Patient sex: M
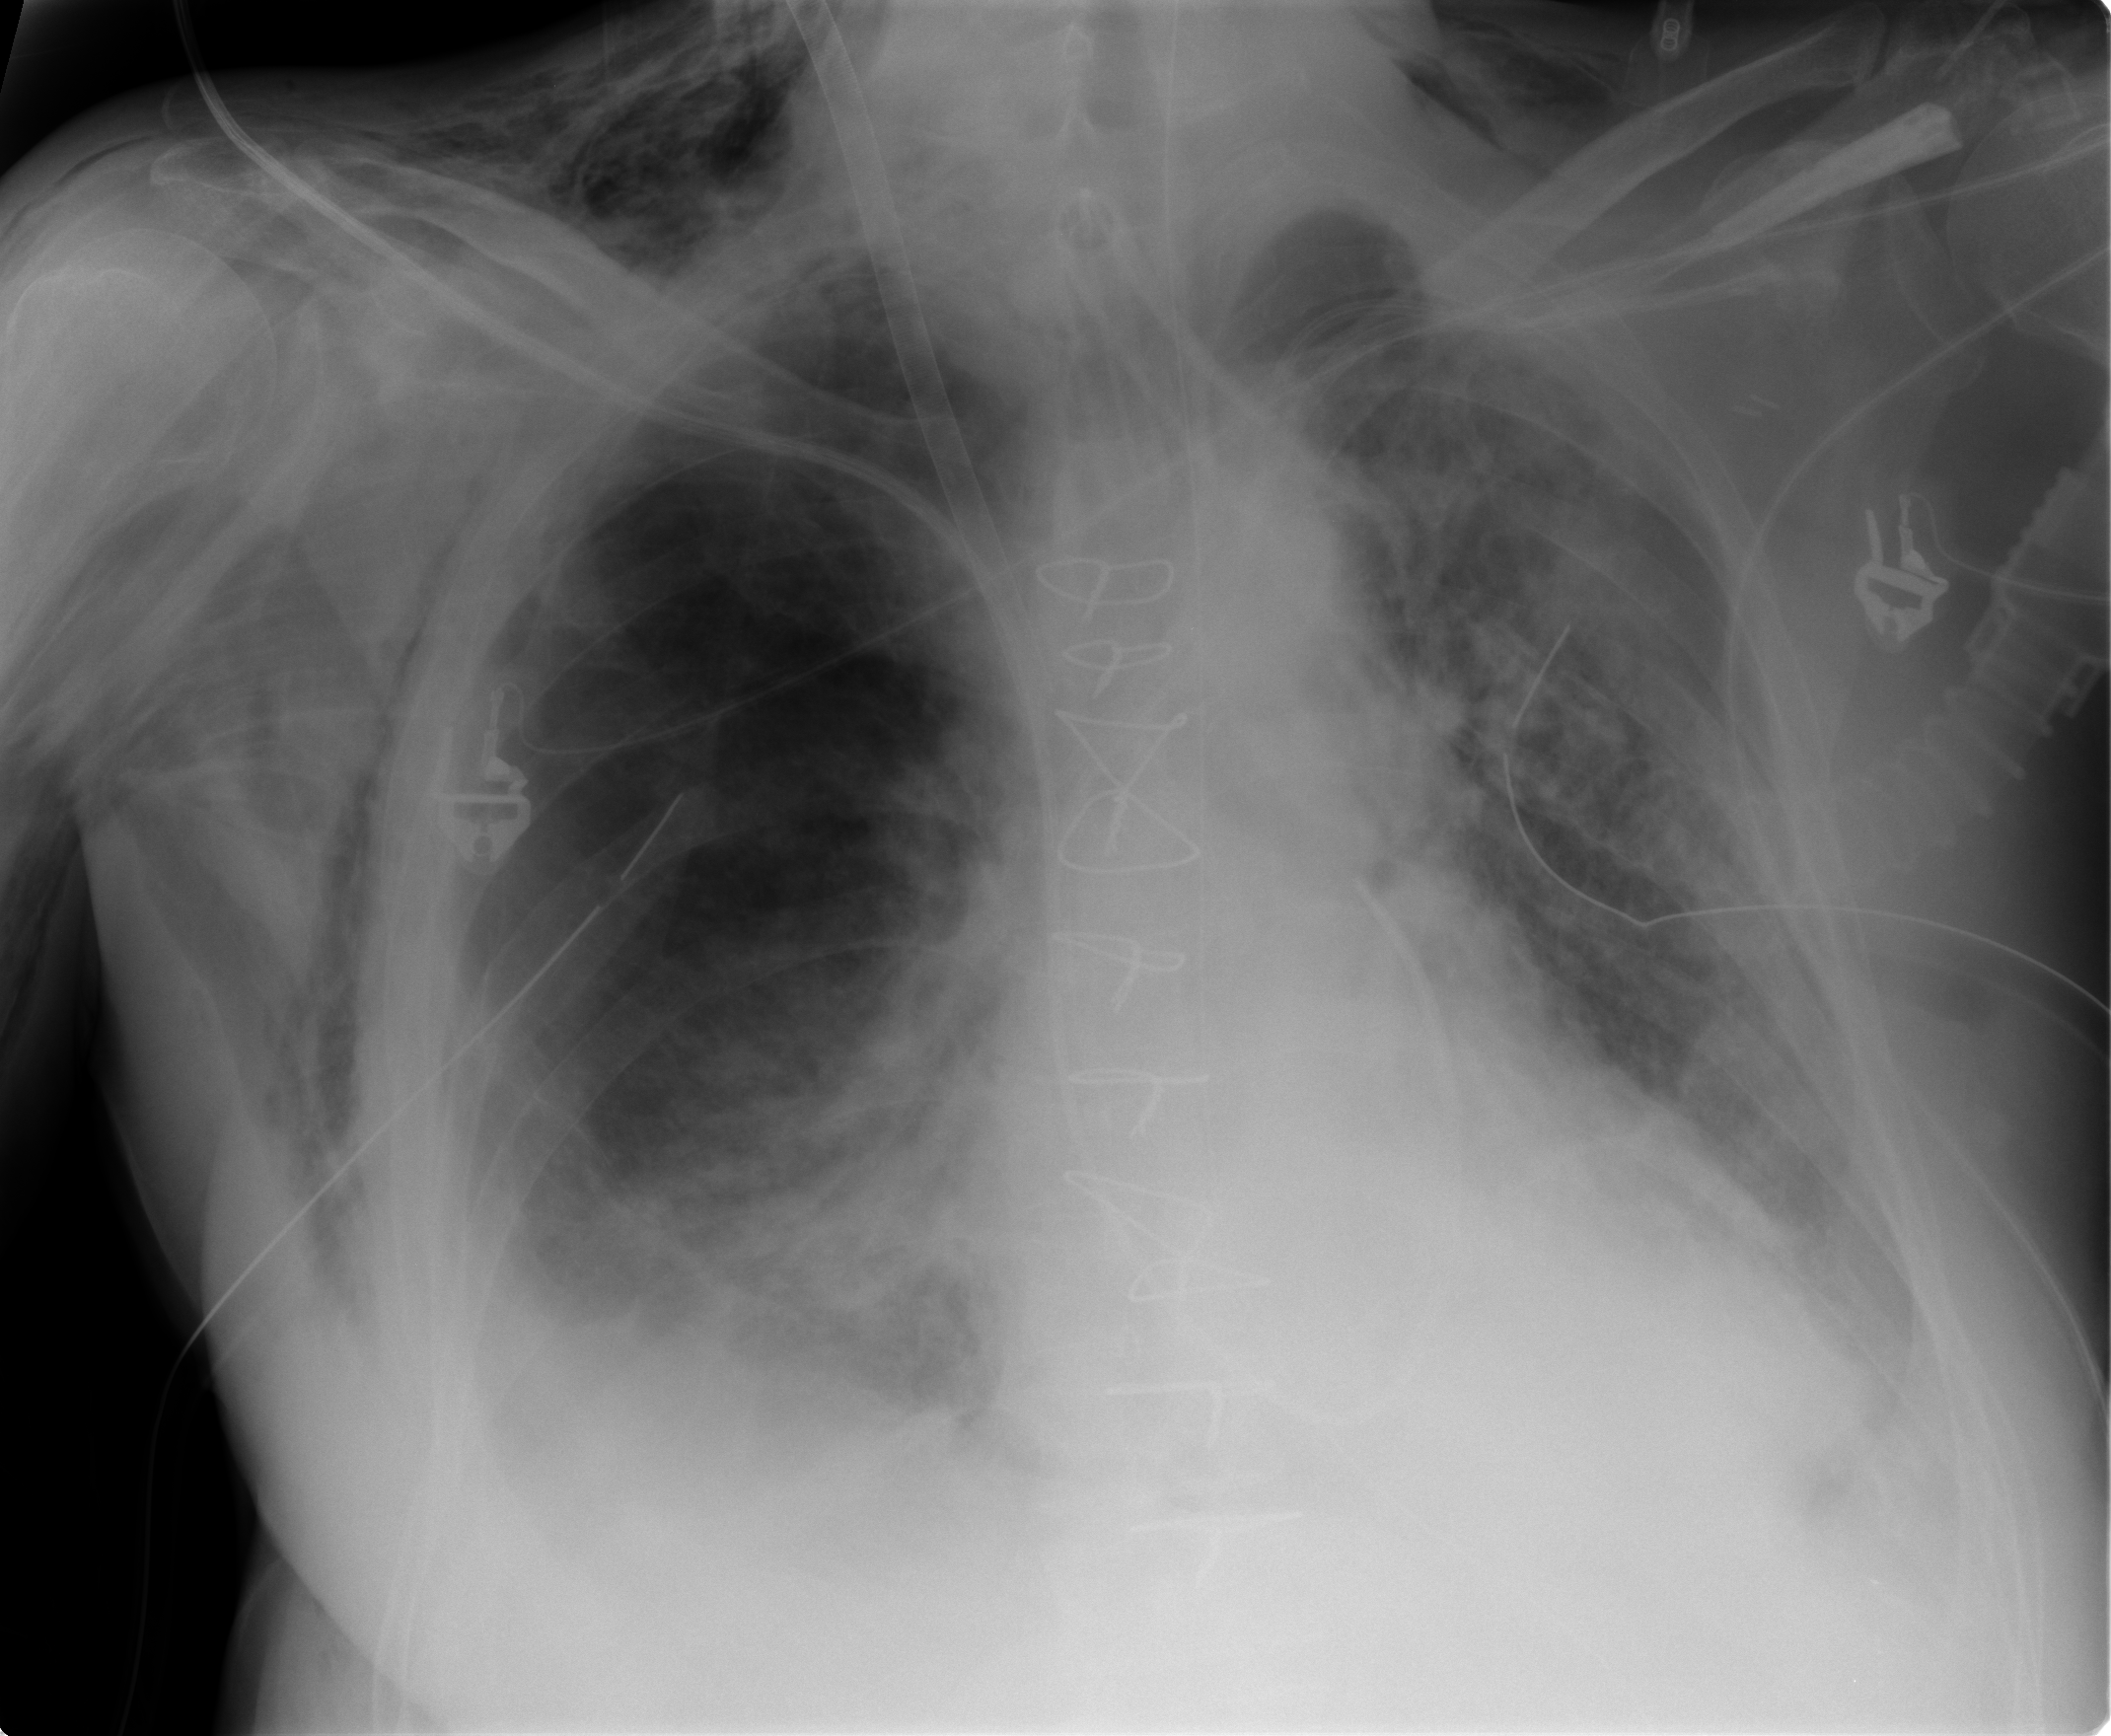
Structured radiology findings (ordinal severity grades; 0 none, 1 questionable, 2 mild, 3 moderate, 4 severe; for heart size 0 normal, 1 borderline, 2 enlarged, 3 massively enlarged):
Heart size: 2
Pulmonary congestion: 3
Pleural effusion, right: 2
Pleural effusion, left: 2
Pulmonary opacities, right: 2
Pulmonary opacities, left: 2
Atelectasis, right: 3
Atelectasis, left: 3